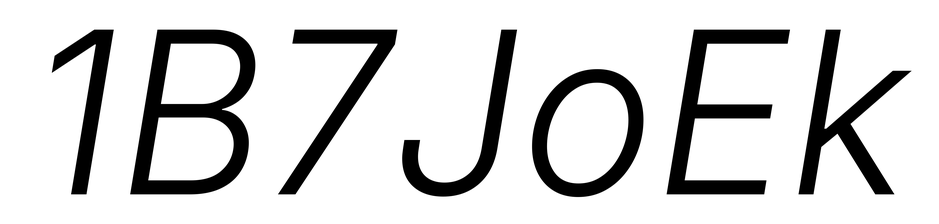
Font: Inter-Italic_Light_Italic